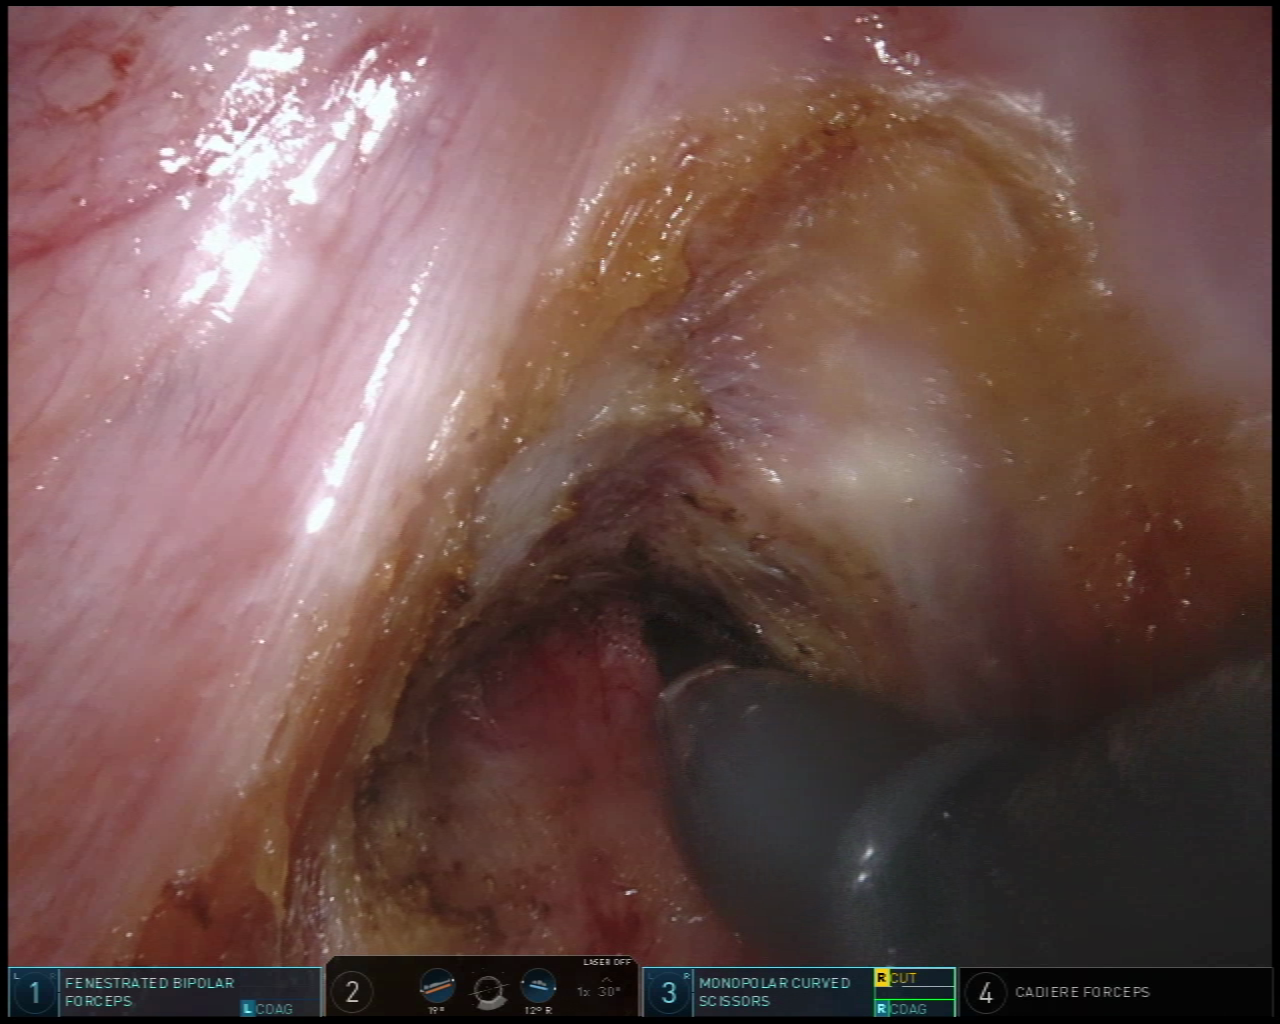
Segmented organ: vesicular_glands
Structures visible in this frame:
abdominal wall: no
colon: no
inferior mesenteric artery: no
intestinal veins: no
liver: no
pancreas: no
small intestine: no
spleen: no
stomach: no
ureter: no
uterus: no
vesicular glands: yes